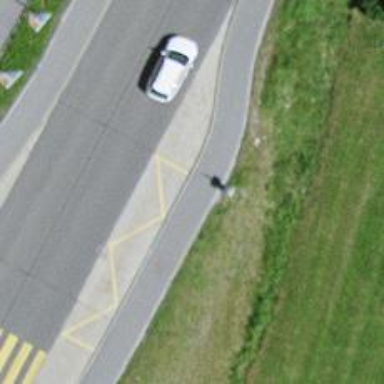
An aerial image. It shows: Platform for public transport is situated by the road.